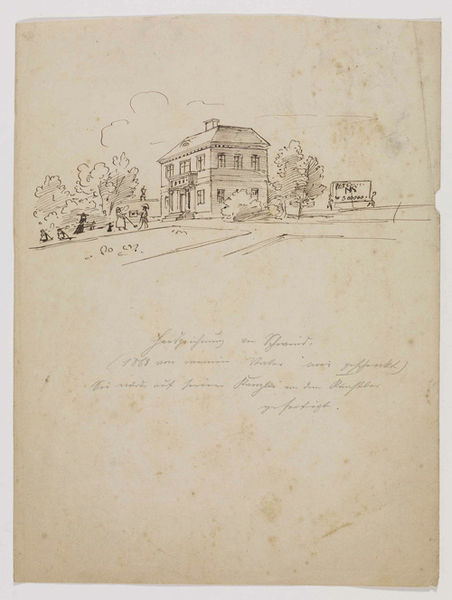
Titel: Gelegenheitsskizze einer Villa
Künstler: Moritz von Schwind
Standort: Karlsruhe
Institution: Staatliche Kunsthalle Karlsruhe
Schlagwörter: architecture, balcony, hat, palace, people, steps, white, window, black, old, windows, woman, pink, brown, cloud, clouds, life, man, sky, tree, building, field, house, landscape, lane, roof, street, trees, child, grass, bushes, garden, path, road, villa, drawing, paper, dog, sketch, walking, writing, letters, children, door, letter, person, park, family, ink, draft, mansion, lawn, board, school, study, streets, bush, home, book, chimney, page, text, barn, words, sign, golf, shed, handwriting, parchment, m, note, stains, tone, splotches, intersection, handwritten, cursive, quates, houseink, croquet, mansard, manison, brown tone